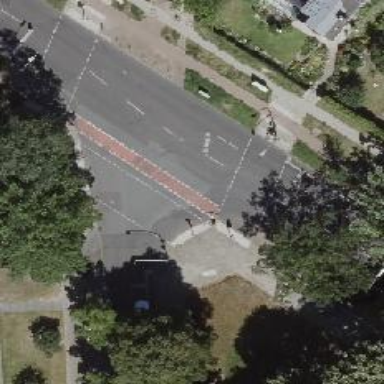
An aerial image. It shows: Sidewalk along the footway.